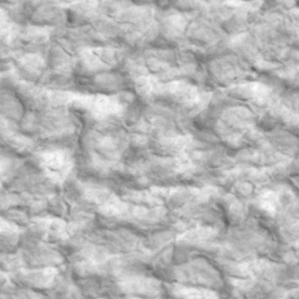
Label: non_frost